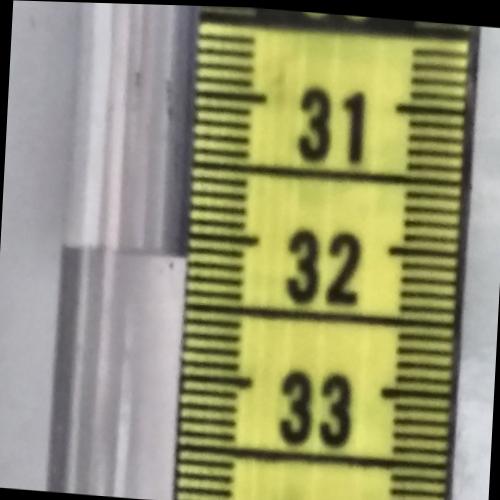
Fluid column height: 32.2 cm